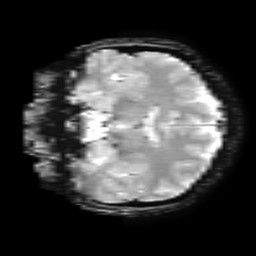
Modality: T2starw
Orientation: coronal
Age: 39
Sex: male
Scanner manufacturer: ge
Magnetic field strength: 3 T
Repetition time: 0.65 s
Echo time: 0.02 s